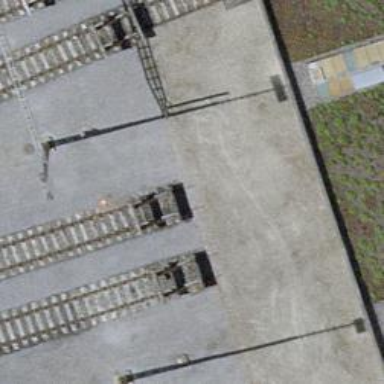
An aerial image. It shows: Railway buffer stop.